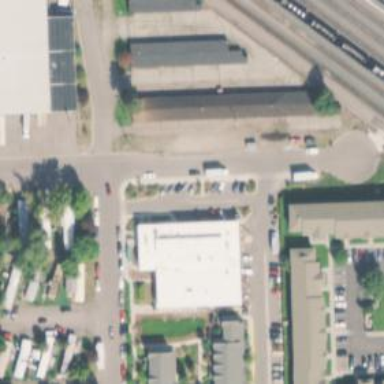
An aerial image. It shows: Retail area.